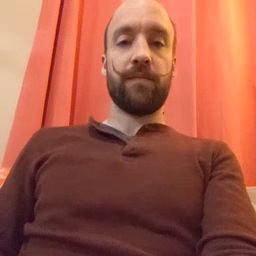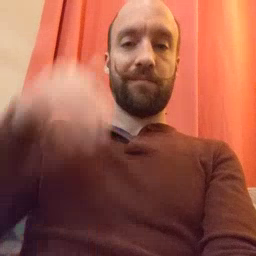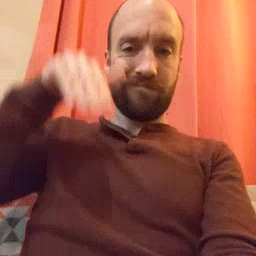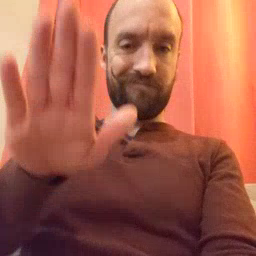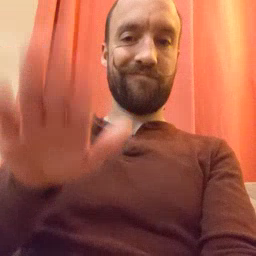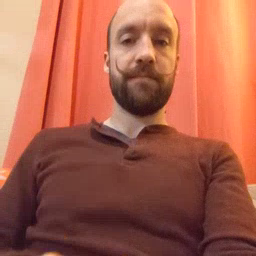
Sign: into